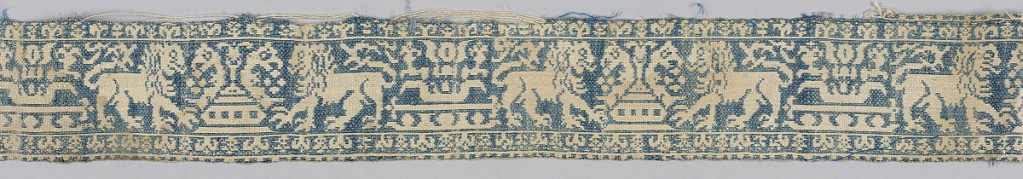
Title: Band
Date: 16th century
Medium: linen, silk Technique: lampas (two interconnected structures: plain weave and plain weave)
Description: Narrow band patterned with lions facing a fountain, alternating with a flowering plant in an urn.